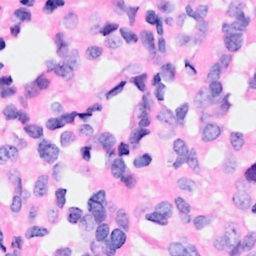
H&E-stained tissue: Breast